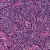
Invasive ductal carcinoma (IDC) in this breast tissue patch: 1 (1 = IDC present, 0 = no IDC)